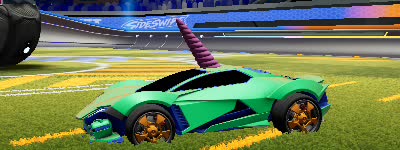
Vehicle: werewolf